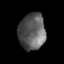
Tissue: skin
Cell type: Epithelial cells
Senescence score: 0.2211
Nuclear area (px): 950
Mean DAPI intensity: 93.053